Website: walmart
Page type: receipt
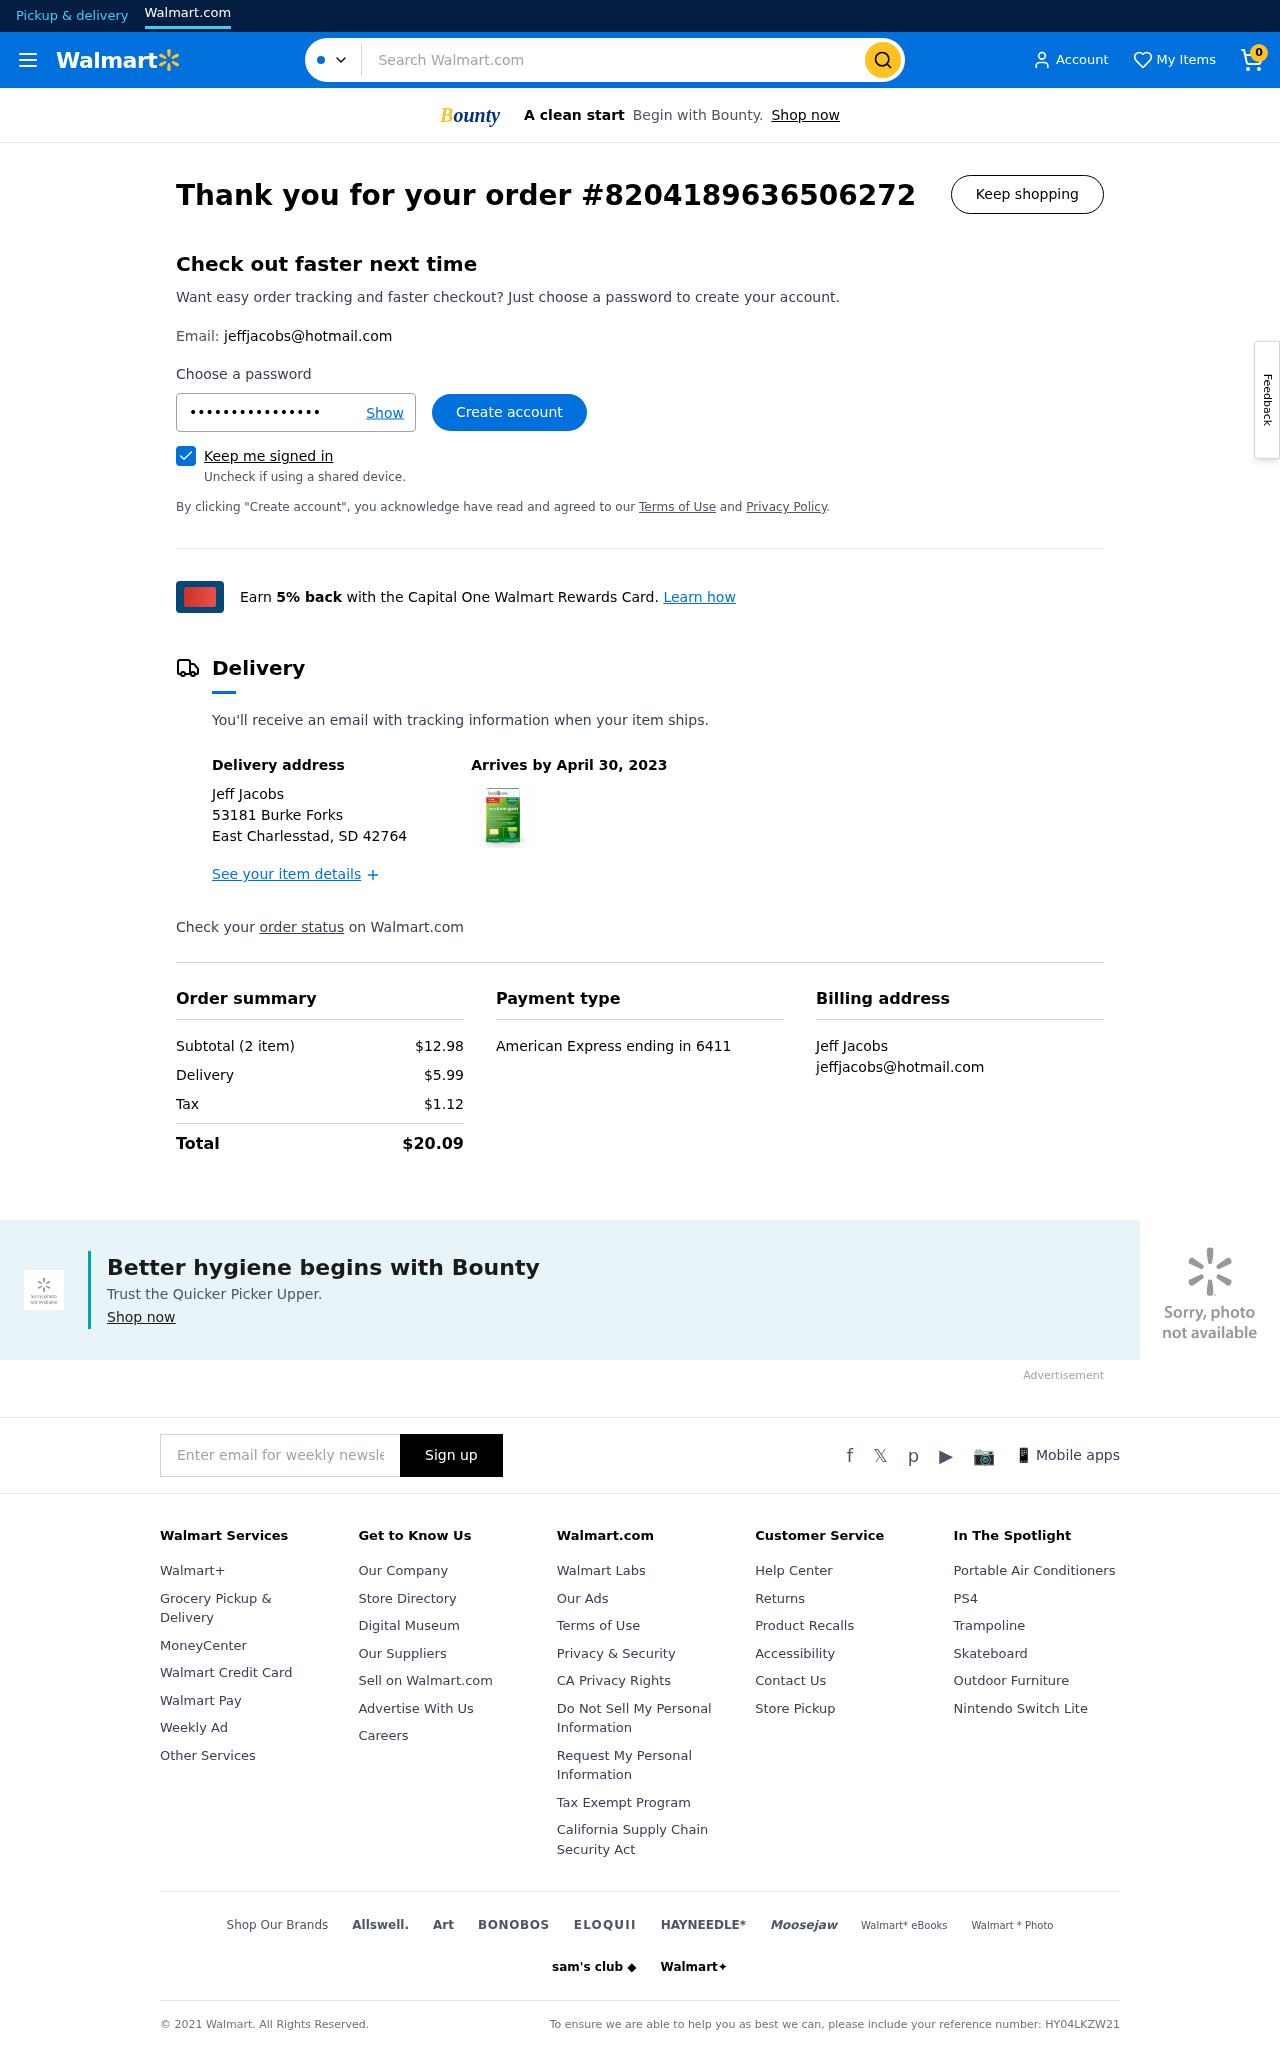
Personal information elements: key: PII_CARD_LAST4
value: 6411
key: PII_CARD_TYPE
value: American Express
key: PII_CITY_STATE_ZIP
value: East Charlesstad, SD 42764
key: PII_EMAIL
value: jeffjacobs@hotmail.com
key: PII_EMAIL2
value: jeffjacobs@hotmail.com
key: PII_FULLNAME
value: Jeff Jacobs
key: PII_FULLNAME2
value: Jeff Jacobs
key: PII_STREET
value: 53181 Burke Forks
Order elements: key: ORDER_NUM_ITEMS
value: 0
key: ORDER_ID
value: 8204189636506272
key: ORDER_DELIVERY_DATE
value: April 30, 2023
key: ORDER_NUM_ITEMS
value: Subtotal (2 item)
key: ORDER_SUBTOTAL
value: $12.98
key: ORDER_SHIPPING_COST
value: $5.99
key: ORDER_TAX
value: $1.12
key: ORDER_TOTAL
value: $20.09
Search elements: key: HEADER_SEARCH
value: Search Walmart.com